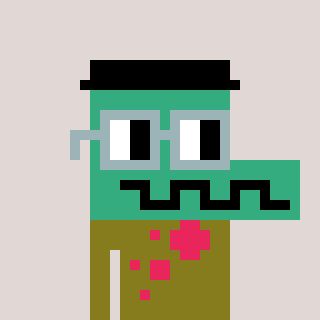
a pixel art character with square dark gray glasses, a crocodile-shaped head and a gunk-colored body on a warm background